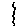
Label: zigzag